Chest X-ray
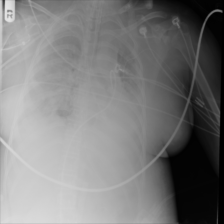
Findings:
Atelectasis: negative
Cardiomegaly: negative
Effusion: negative
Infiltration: negative
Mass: negative
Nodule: negative
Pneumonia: negative
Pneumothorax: negative
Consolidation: negative
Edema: negative
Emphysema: negative
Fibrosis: negative
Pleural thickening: negative
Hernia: negative